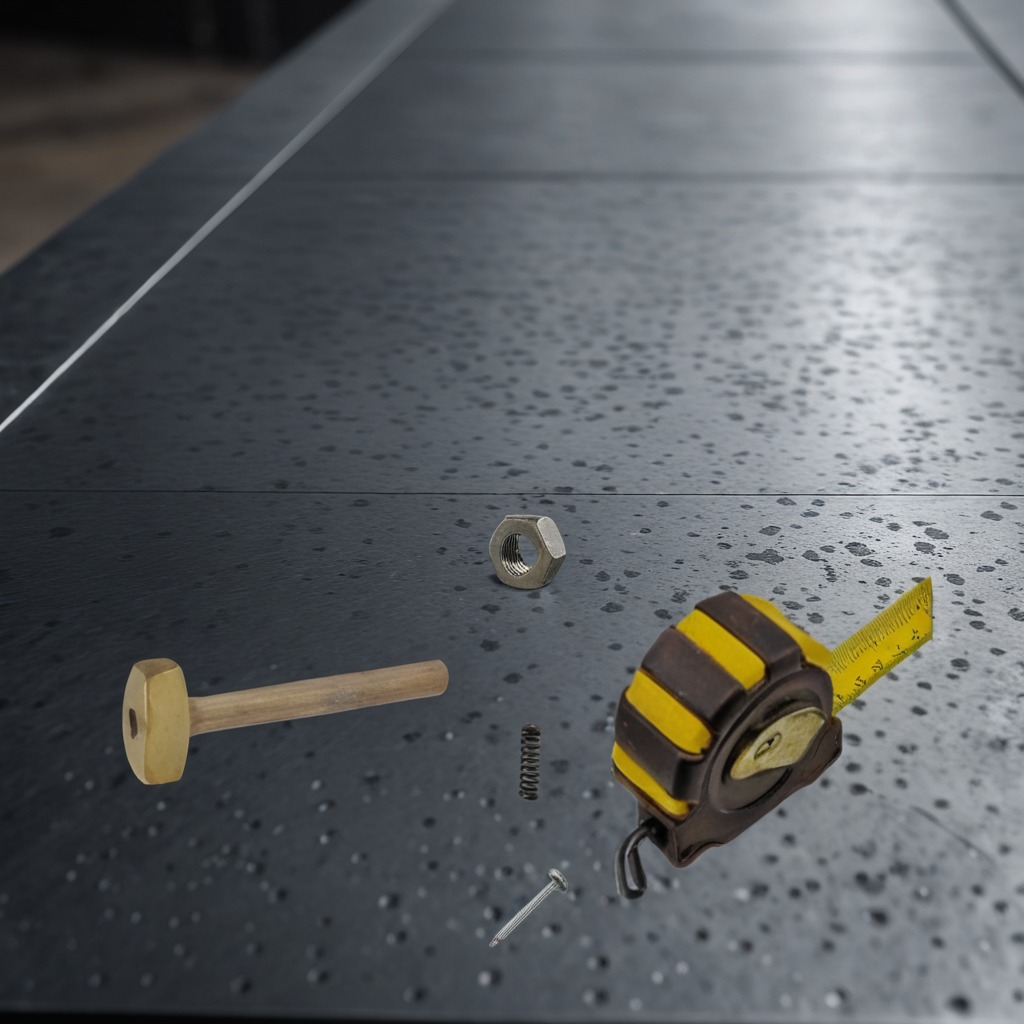
A measuring tape, a hammer, an iron nail, a coiled metal spring, and a metal nut are lying on the cold steel table in a mining workshop.